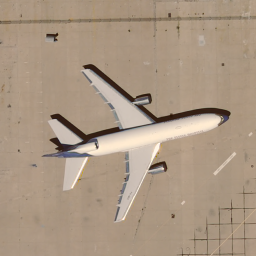
Label: airplane